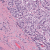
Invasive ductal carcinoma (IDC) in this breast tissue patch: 1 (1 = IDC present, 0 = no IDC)